Interaction volume radius: 10 \u00c5
Interaction volume height: 35 \u00c5
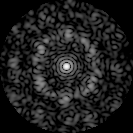
Disorder parameter: 0.7142